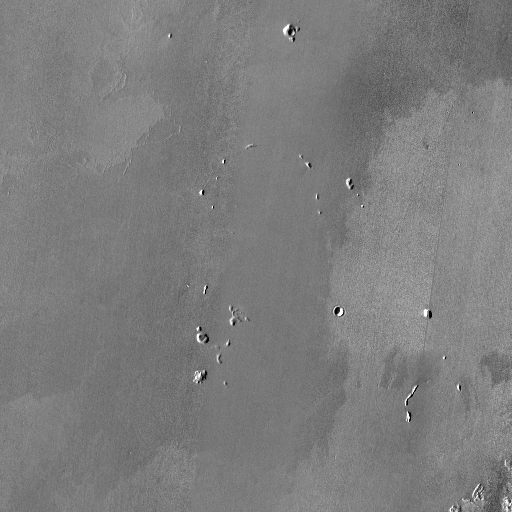
Crater classes present: Background, Other